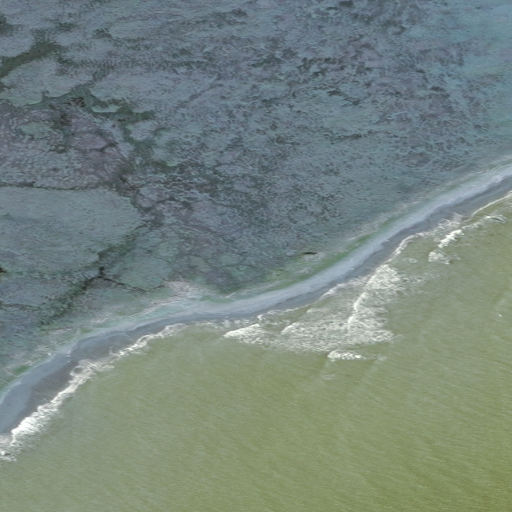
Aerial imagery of cape in Alaska named Niyghapak Point containing only unknown